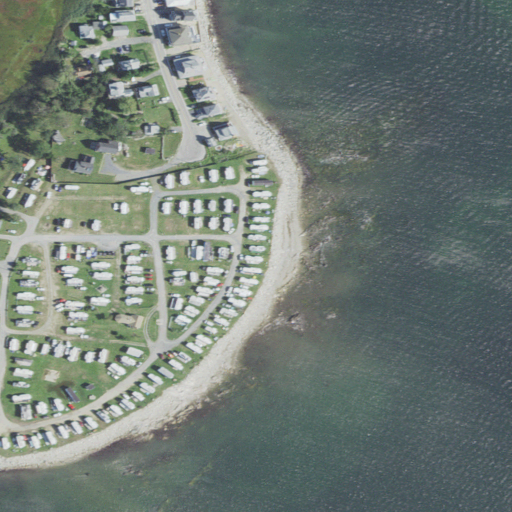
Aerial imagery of cape in Massachusetts named Green Harbor Point containing open water, medium intensity development, high intensity development, low intensity development, herbaceous wetlands, and barren land